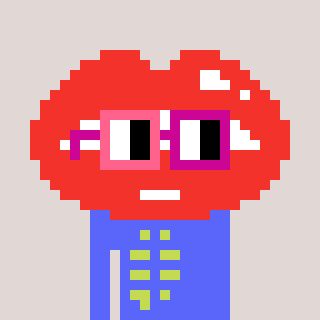
a pixel art character with square pink and red glasses, a lips-shaped head and a purple-colored body on a warm background